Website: apple
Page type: customer-info-address
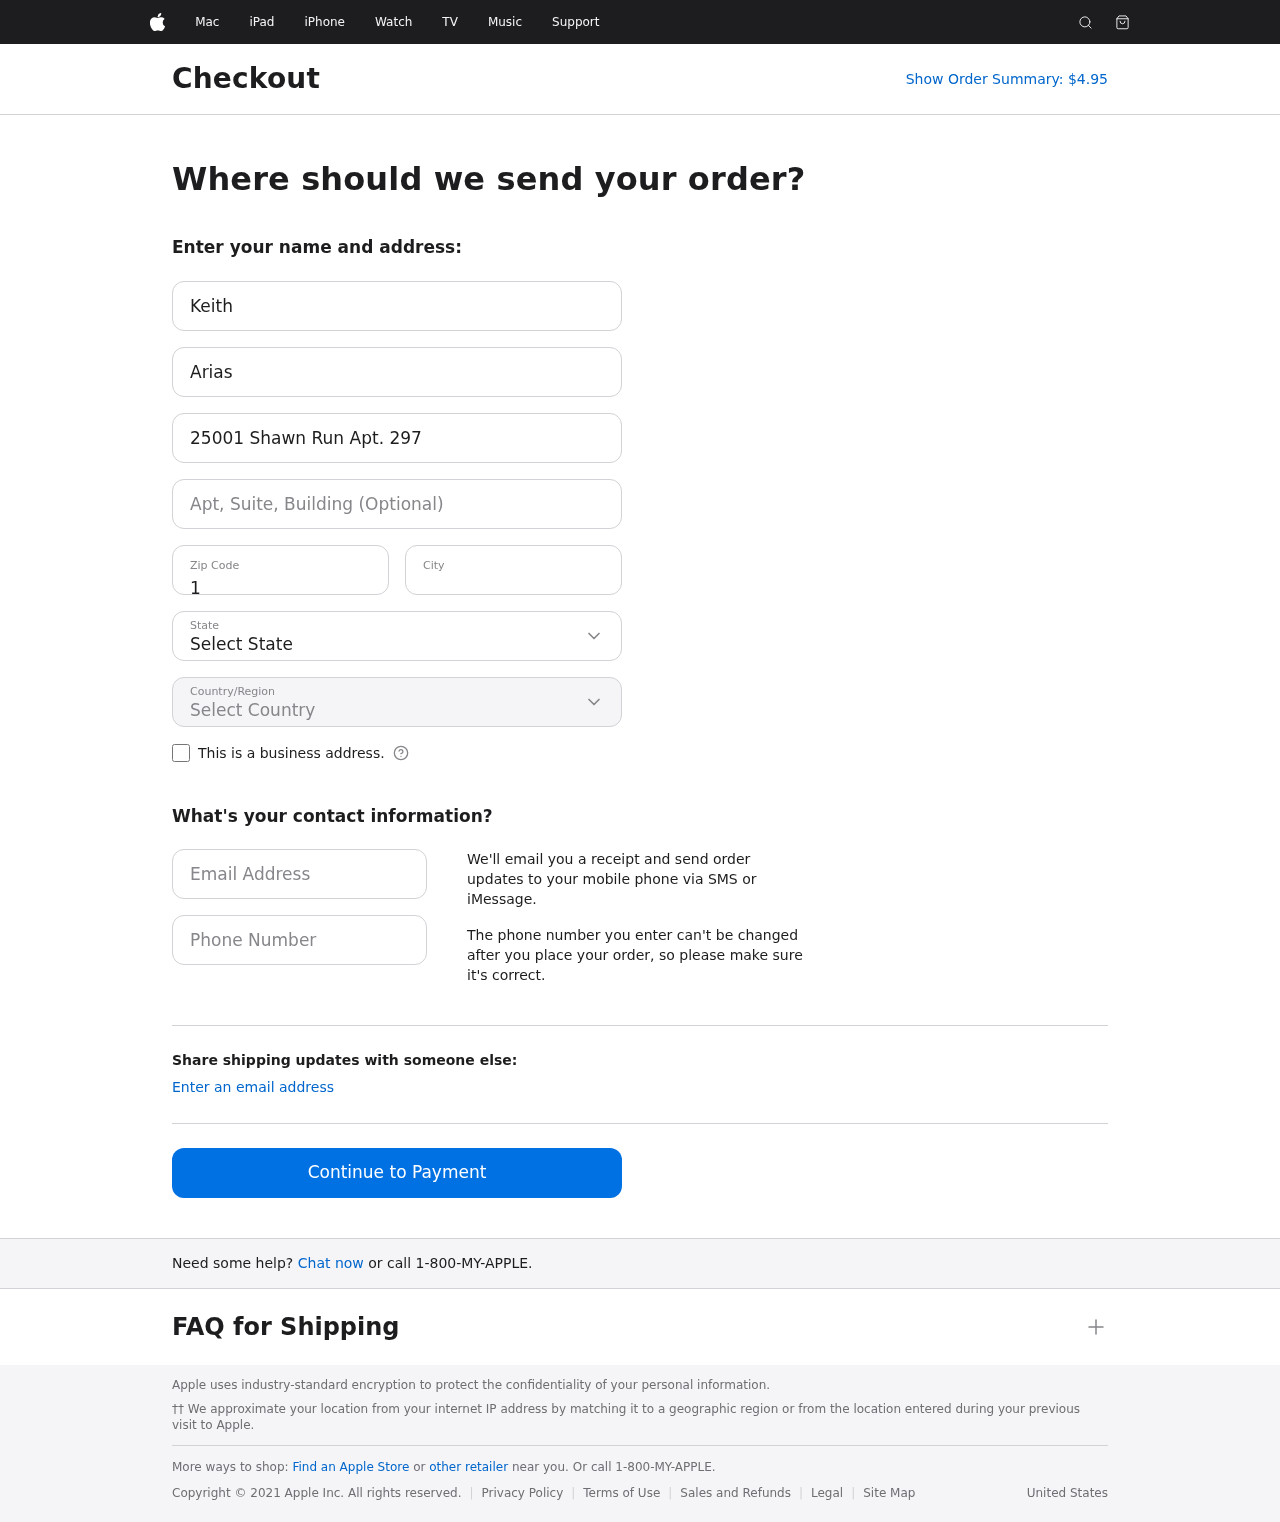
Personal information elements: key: PII_CITY
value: Virginiamouth
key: PII_COUNTRY
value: United States
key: PII_EMAIL
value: keith_arias@hotmail.com
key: PII_FIRSTNAME
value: Keith
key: PII_LASTNAME
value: Arias
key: PII_PHONE
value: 7947582709
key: PII_POSTCODE
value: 11930
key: PII_STATE
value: Maryland
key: PII_STREET
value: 25001 Shawn Run Apt. 297
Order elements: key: ORDER_TOTAL
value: Show Order Summary: $4.95